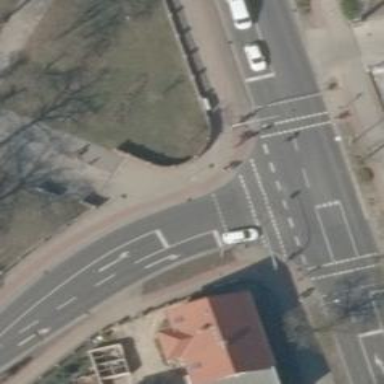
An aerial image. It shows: Secondary road with asphalt surface. It has sidewalks on both sides and cycle track.